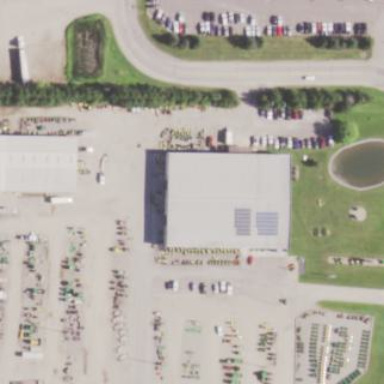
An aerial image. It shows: Building that houses car shop.